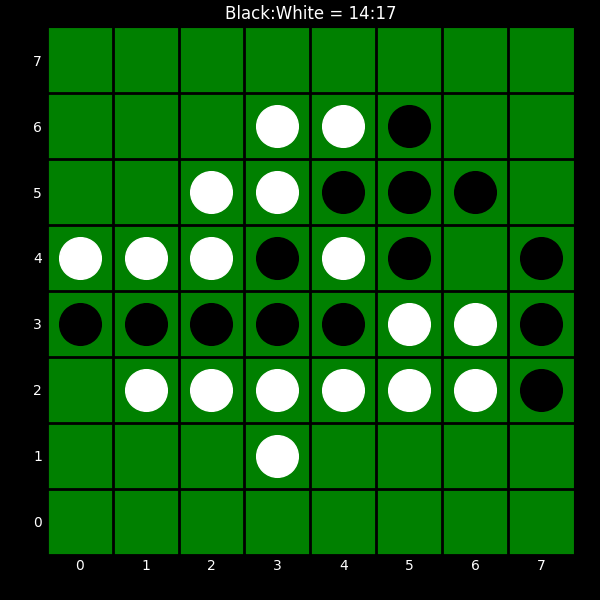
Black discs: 14
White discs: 17